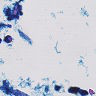
Metastatic tissue present: no